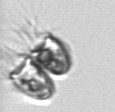
Label: Balanion